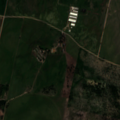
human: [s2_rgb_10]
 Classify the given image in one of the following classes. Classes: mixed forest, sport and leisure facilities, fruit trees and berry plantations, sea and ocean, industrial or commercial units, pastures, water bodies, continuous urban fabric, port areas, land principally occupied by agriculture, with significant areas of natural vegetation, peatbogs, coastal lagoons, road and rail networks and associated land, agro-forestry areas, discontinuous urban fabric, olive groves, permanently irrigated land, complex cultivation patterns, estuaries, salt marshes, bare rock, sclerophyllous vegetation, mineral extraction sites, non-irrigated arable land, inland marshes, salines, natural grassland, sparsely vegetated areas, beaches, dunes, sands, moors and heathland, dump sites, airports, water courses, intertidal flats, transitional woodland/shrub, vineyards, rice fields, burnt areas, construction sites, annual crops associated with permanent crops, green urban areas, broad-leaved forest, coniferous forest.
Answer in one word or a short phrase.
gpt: permanently irrigated land, agro-forestry areas